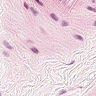
Metastatic tissue present: no